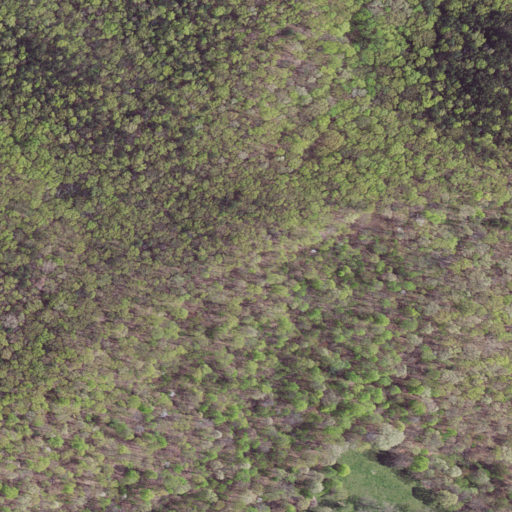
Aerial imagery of mountain in Virginia named Barringer Mountain containing deciduous forest, mixed forest, and pasture